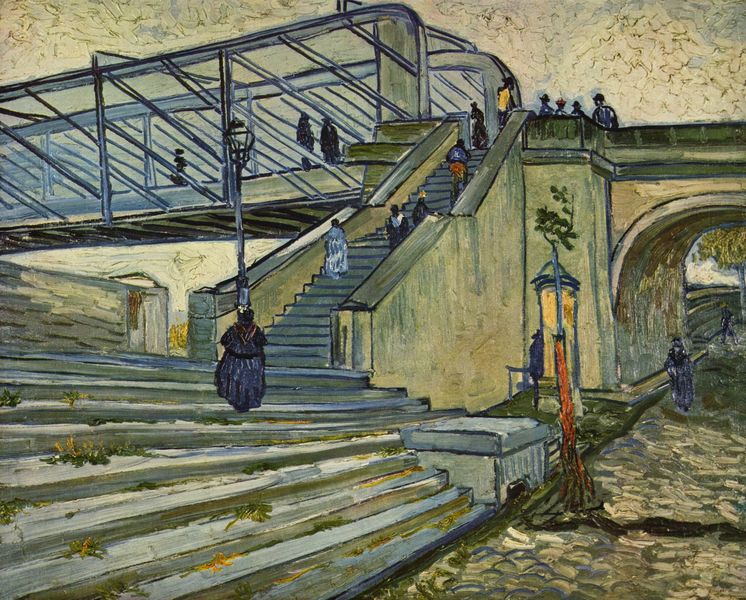
Titel: Die Brücke von Trinquetaille
Künstler: Vincent van Gogh
Standort: New York (New York)
Institution: Collection W.H. Kramarsky
Schlagwörter: baum, blau, gemälde, himmel, laub, mann, schatten, weiß, wolken, cezanne, fluss, frauen, gelb, grün, impressionismus, kubismus, menschen, stadt, braun, bunt, frankreich, frau, glas, grau, hüte, kleid, kleider, lampe, laterne, laternen, licht, männer, paris, pastell, rücken, schwarz, strasse, türkis, zeichnung, dame, gras, rot, weg, beige, expressionismus, leute, malerei, zylinder, wand, mensch, stein, bild, niederlande, öl, kalt, brücke, personen, blatt, leuchte, bäumchen, löwenzahn, rückenansicht, bogen, gasse, passanten, perspektive, pflaster, moderne, modern, zug, mauer, linien, backstein, fußgänger, platz, van gogh, seine, ölgemälde, abfahrt, staffage, steg, treppe, treppen, duktus, monet, metall, aufgang, geländer, stufe, stufen, tor, grossstadt, kopfstein, plaster, gogh, torbogen, übergang, linie, pfahl, linear, kopfsteinpflaster, pflastersteine, konturen, bahnhof, litfasssäule, grasbüschel, vincent van gogh, öffnung, mauern, bahn, eisenbahnbrücke, straßenlampe, urban, unkraut, london, stahl, brau, zwichnung, verglast, tunnel, station, vincent, brücken, pont, verglasung, baustil, fahrgäste, überführung, innenstadt, treppeb, gepflastert, neuzeit, überdacht, stiege, gulli, ungepflegt, unterführung, arles, treppenabsatz, stadtleben, krakelure, industriezeit, litfassäule, zukunft, bahnbrücke, bretonisch, fußgängerbrücke, tunnell, treppensteigen, bahnübergang, brücke*, enschen, krakeluse, maiuer, metalbrücke, modernität, neoimpressionnismus, plasterstein, 19. jahrhundert, industrialisierug